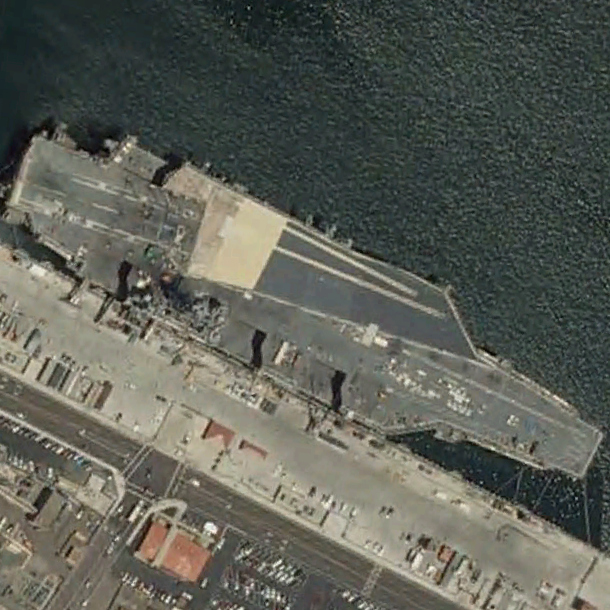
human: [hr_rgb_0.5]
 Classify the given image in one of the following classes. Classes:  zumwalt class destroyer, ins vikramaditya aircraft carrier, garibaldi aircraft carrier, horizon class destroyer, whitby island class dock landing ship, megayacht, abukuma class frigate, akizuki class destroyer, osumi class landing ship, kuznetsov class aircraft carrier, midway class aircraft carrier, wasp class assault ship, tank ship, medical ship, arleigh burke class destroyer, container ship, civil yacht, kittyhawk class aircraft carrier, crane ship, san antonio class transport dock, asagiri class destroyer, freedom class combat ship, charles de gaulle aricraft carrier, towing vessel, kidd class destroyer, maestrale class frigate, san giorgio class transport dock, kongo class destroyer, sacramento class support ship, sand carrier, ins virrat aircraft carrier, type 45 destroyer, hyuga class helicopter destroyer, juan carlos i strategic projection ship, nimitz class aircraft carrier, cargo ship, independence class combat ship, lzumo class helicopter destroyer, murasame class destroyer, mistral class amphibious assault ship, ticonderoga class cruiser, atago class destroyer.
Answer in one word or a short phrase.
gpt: Nimitz class aircraft carrier